【题型】解答题　【知识点】解析几何　【难度】medium
已知抛物线 \(y^2 = 4x\) 的焦点为 \(F\)，直线 \(l\) 与抛物线交于 \(A,B\) 两点。

\vspace{1em}
\noindent
(1) 设直线 \(l\) 的方程为 \(y = x - 1\)，求线段 \(AB\) 的长；

\vspace{1em}
\noindent
(2) 设直线 \(l\) 经过点 \(P(-1,0)\)，若以线段 \(AB\) 为直径的圆经过点 \(F\)，求直线 \(l\) 的方程；

\vspace{1em}
\noindent
(3) 设 \(t > 0\)，若存在经过点 \(T(t,0)\) 的直线 \(l\)，使得在抛物线上存在一点 \(C\)，满足 \(\overrightarrow{FA} + \overrightarrow{FB} + \overrightarrow{FC} = \mathbf{0}\)，求 \(t\) 的取值范围。
【解答】
\noindent
【详解】(1) 由抛物线方程知：焦点 \(F(1,0)\)，则直线 \(l:y = x - 1\) 过焦点 \(F\)，
设 \(A(x_1,y_1)\)，\(B(x_2,y_2)\)。
由 \(\begin{cases} y^2 = 4x \\ y = x - 1 \end{cases}\) 得：\(x^2 - 6x + 1 = 0\)，\(\therefore x_1 + x_2 = 6\)，
\[
\therefore |AB| = x_1 + x_2 + 2 = 8.
\]
---
(2) 由题意知：直线 \(l\) 斜率不为零，可设 \(l: x = my - 1\)，\(A(x_1,y_1)\)，\(B(x_2,y_2)\)。
由 \(\begin{cases} y^2 = 4x \\ x = my - 1 \end{cases}\) 得：\(y^2 - 4my + 4 = 0\)，则 \(\Delta = 16m^2 - 16 > 0\)，解得：\(m^2 > 1\)；
\(\therefore y_1 + y_2 = 4m\)，\(y_1y_2 = 4\)。
\(\because F(1,0)\)，\(\therefore \overrightarrow{FA} = (x_1 - 1,y_1)\)，\(\overrightarrow{FB} = (x_2 - 1,y_2)\)，
\[
\overrightarrow{FA} \cdot \overrightarrow{FB} = (x_1 - 1)(x_2 - 1) + y_1y_2 = (my_1 - 2)(my_2 - 2) + y_1y_2
\]
\[
= (m^2 + 1)y_1y_2 - 2m(y_1 + y_2) + 4 = 4(m^2 + 1) - 8m^2 + 4 = 0,
\]
解得：\(m = \pm \sqrt{2}\)（满足 \(m^2 > 1\)），
\(\therefore\) 直线 \(l\) 得方程为：\(x - \sqrt{2}y + 1 = 0\) 或 \(x + \sqrt{2}y + 1 = 0\)。
---
(3)

由题意知：直线 \(l\) 斜率不为零，可设 \(l: x = ny + t\)，\(A\left(\frac{y_1^2}{4},y_1\right)\)，\(B\left(\frac{y_2^2}{4},y_2\right)\)，\(C\left(\frac{y_3^2}{4},y_3\right)\)。
\(\because \overrightarrow{FA} + \overrightarrow{FB} + \overrightarrow{FC} = \mathbf{0}\)，\(\therefore \begin{cases} \frac{y_1^2}{4} + \frac{y_2^2}{4} + \frac{y_3^2}{4} = 3 \\ y_1 + y_2 + y_3 = 0 \end{cases}\)。
由 \(\begin{cases} x = ny + t \\ y^2 = 4x \end{cases}\) 得：\(y^2 - 4ny - 4t = 0\)，则 \(\Delta = 16n^2 + 16t > 0\)，即 \(n^2 + t > 0\)，
\(\therefore y_1 + y_2 = 4n\)，\(y_1y_2 = -4t\)，\(\therefore y_3 = -(y_1 + y_2) = -4n\)。
由 \(\frac{y_1^2}{4} + \frac{y_2^2}{4} + \frac{y_3^2}{4} = 3\) 得：
\[
y_1^2 + y_2^2 + y_3^2 = (y_1 + y_2 + y_3)^2 - 2(y_1 + y_2)y_3 - 2y_1y_2 = 12,
\]
即 \(32n^2 + 8t = 12\)，\(\therefore 8n^2 + 2t = 3\)，\(\therefore t = -4n^2 + \frac{3}{2}\)，
\(\because n \in \mathbf{R}\)，\(\therefore 0 < t \leq \frac{3}{2}\)，即 \(t\) 的取值范围为 \(\boldsymbol{\left(0,\frac{3}{2}\right]}\)。
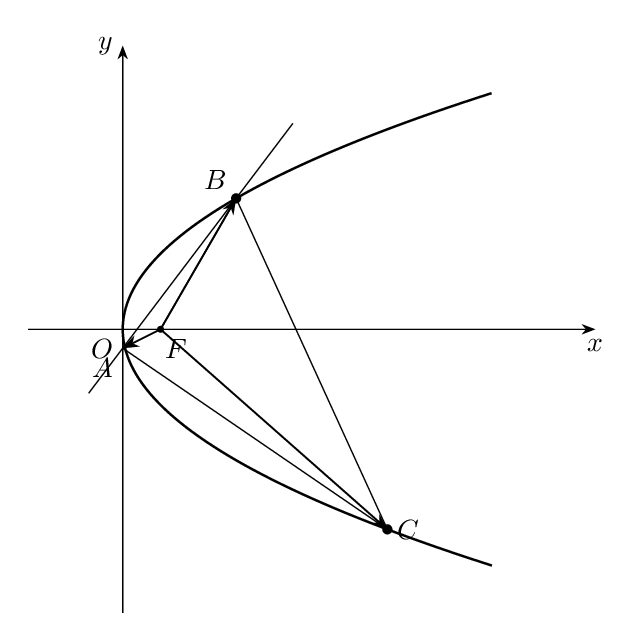